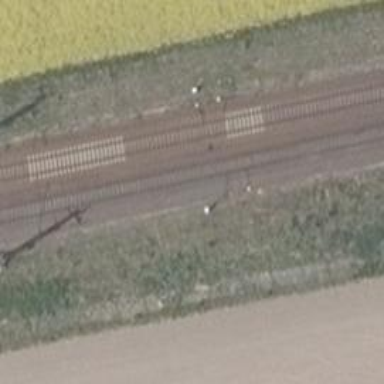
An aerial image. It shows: Railway signal.